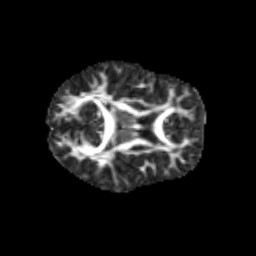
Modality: FA
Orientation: axial
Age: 10
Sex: female
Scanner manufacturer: siemens
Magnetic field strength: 3 T
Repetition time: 3.8 s
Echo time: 0.07 s